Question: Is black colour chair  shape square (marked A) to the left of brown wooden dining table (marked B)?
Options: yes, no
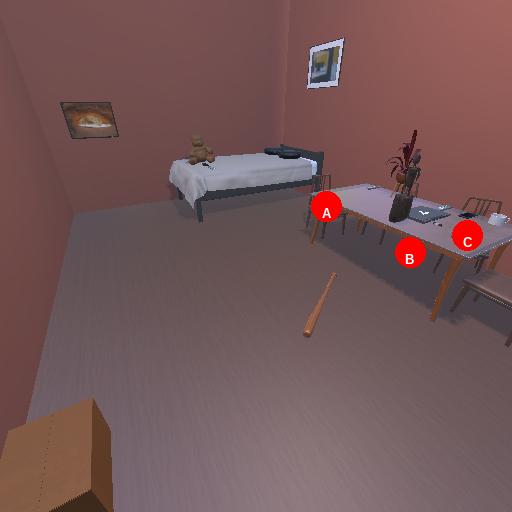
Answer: yes